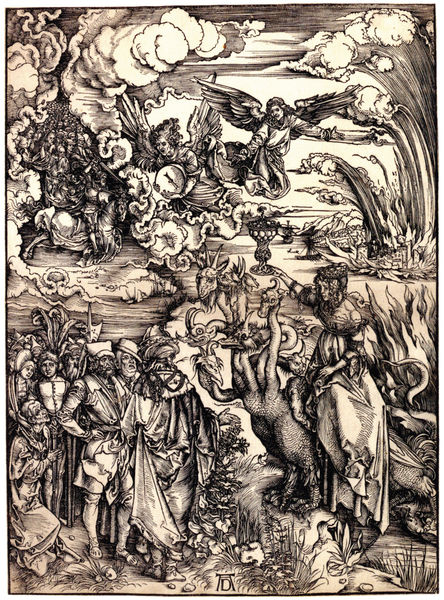
Titel: Die babylonische Hure
Künstler: Albrecht Dürer
Standort: Schweinfurt
Institution: Sammlung-Otto-Schäfer-II
Schlagwörter: baum, feuer, flügel, gott, himmel, mann, meer, umhang, wasser, weiß, wolken, frauen, landschaft, menschen, braun, frau, lampe, männer, schwarz, zeichnung, gras, tier, tuch, wolke, menge, gericht, federn, johannes, rahmen, steine, signatur, bach, erde, gräser, halme, natur, kirche, kelch, mantel, adel, gewänder, kind, pflanzen, renaissance, fliegen, kinder, pferd, pferde, reiter, engel, deutschland, holzschnitt, schiff, ente, grafik, graphik, sepia, könig, soldaten, ad, gruppen, regen, gefäß, untergrund, religion, flammen, schweben, druck, jungfrau, schwarz-weiss, druckgrafik, radierung, stich, offenbarung, schlange, beten, gravur, lanschaft, apokalypse, fegefeuer, hölle, teufel, mittelalter, schlangen, heilige, hörner, dürer, kupferstich, turban, biblisch, ziege, unwesen, züngeln, ungeheuer, drachen, gewölk, drache, nürnberg, rüssel, dämonen, monster, hydra, unterwelt, untier, albrecht, albrecht dürer, bestie, evangelium, fabeltier, getier, apocalipsis, albrecht dürrer, geisbock, reter, pakt, fliegende pferde, gefoeder, siebenköpfig, a, d, f, fliegendes pferd, cum figuris, fantasiegeschöpfe, zeigenbock, besiet, mmenschen, himmel vom himmel kommend